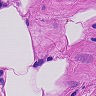
Metastatic tissue present: no